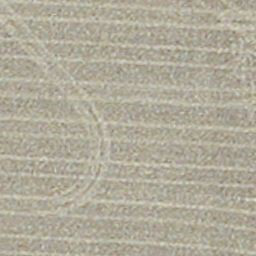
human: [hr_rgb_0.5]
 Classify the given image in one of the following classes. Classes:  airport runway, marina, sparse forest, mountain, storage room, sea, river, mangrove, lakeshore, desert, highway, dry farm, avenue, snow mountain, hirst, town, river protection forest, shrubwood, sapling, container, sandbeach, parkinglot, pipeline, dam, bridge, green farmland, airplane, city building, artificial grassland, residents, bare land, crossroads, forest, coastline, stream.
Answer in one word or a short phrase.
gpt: dry farm